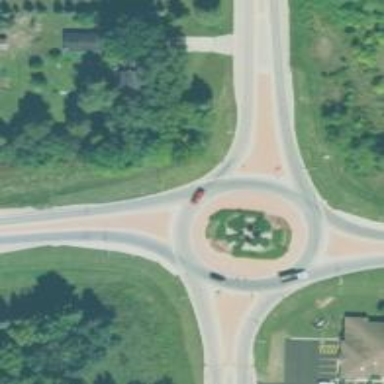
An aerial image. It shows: Roundabout at primary highway.